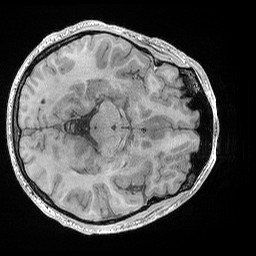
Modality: T1w
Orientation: axial
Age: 22
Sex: male
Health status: healthy
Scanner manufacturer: siemens
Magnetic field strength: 3 T
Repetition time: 0.02 s
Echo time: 0.00492 s